Aerial crown-view tile of a tropical tree (Barro Colorado Island, Panama), acquired 20250915:
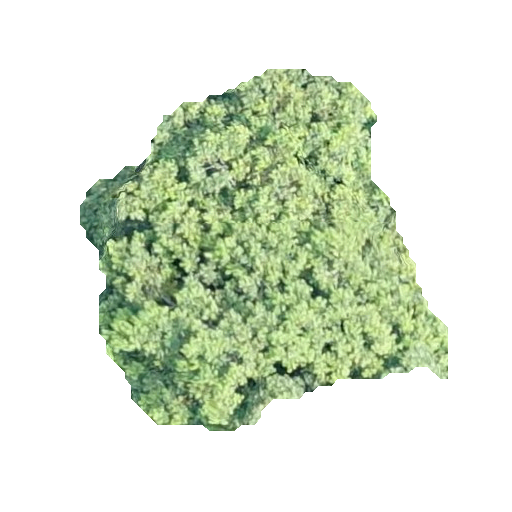
Species: Spondias radlkoferi
GBIF accepted scientific name: Spondias radlkoferi
Crown area: 129.057 m²